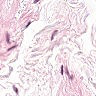
Metastatic tissue present: no